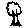
Label: tree